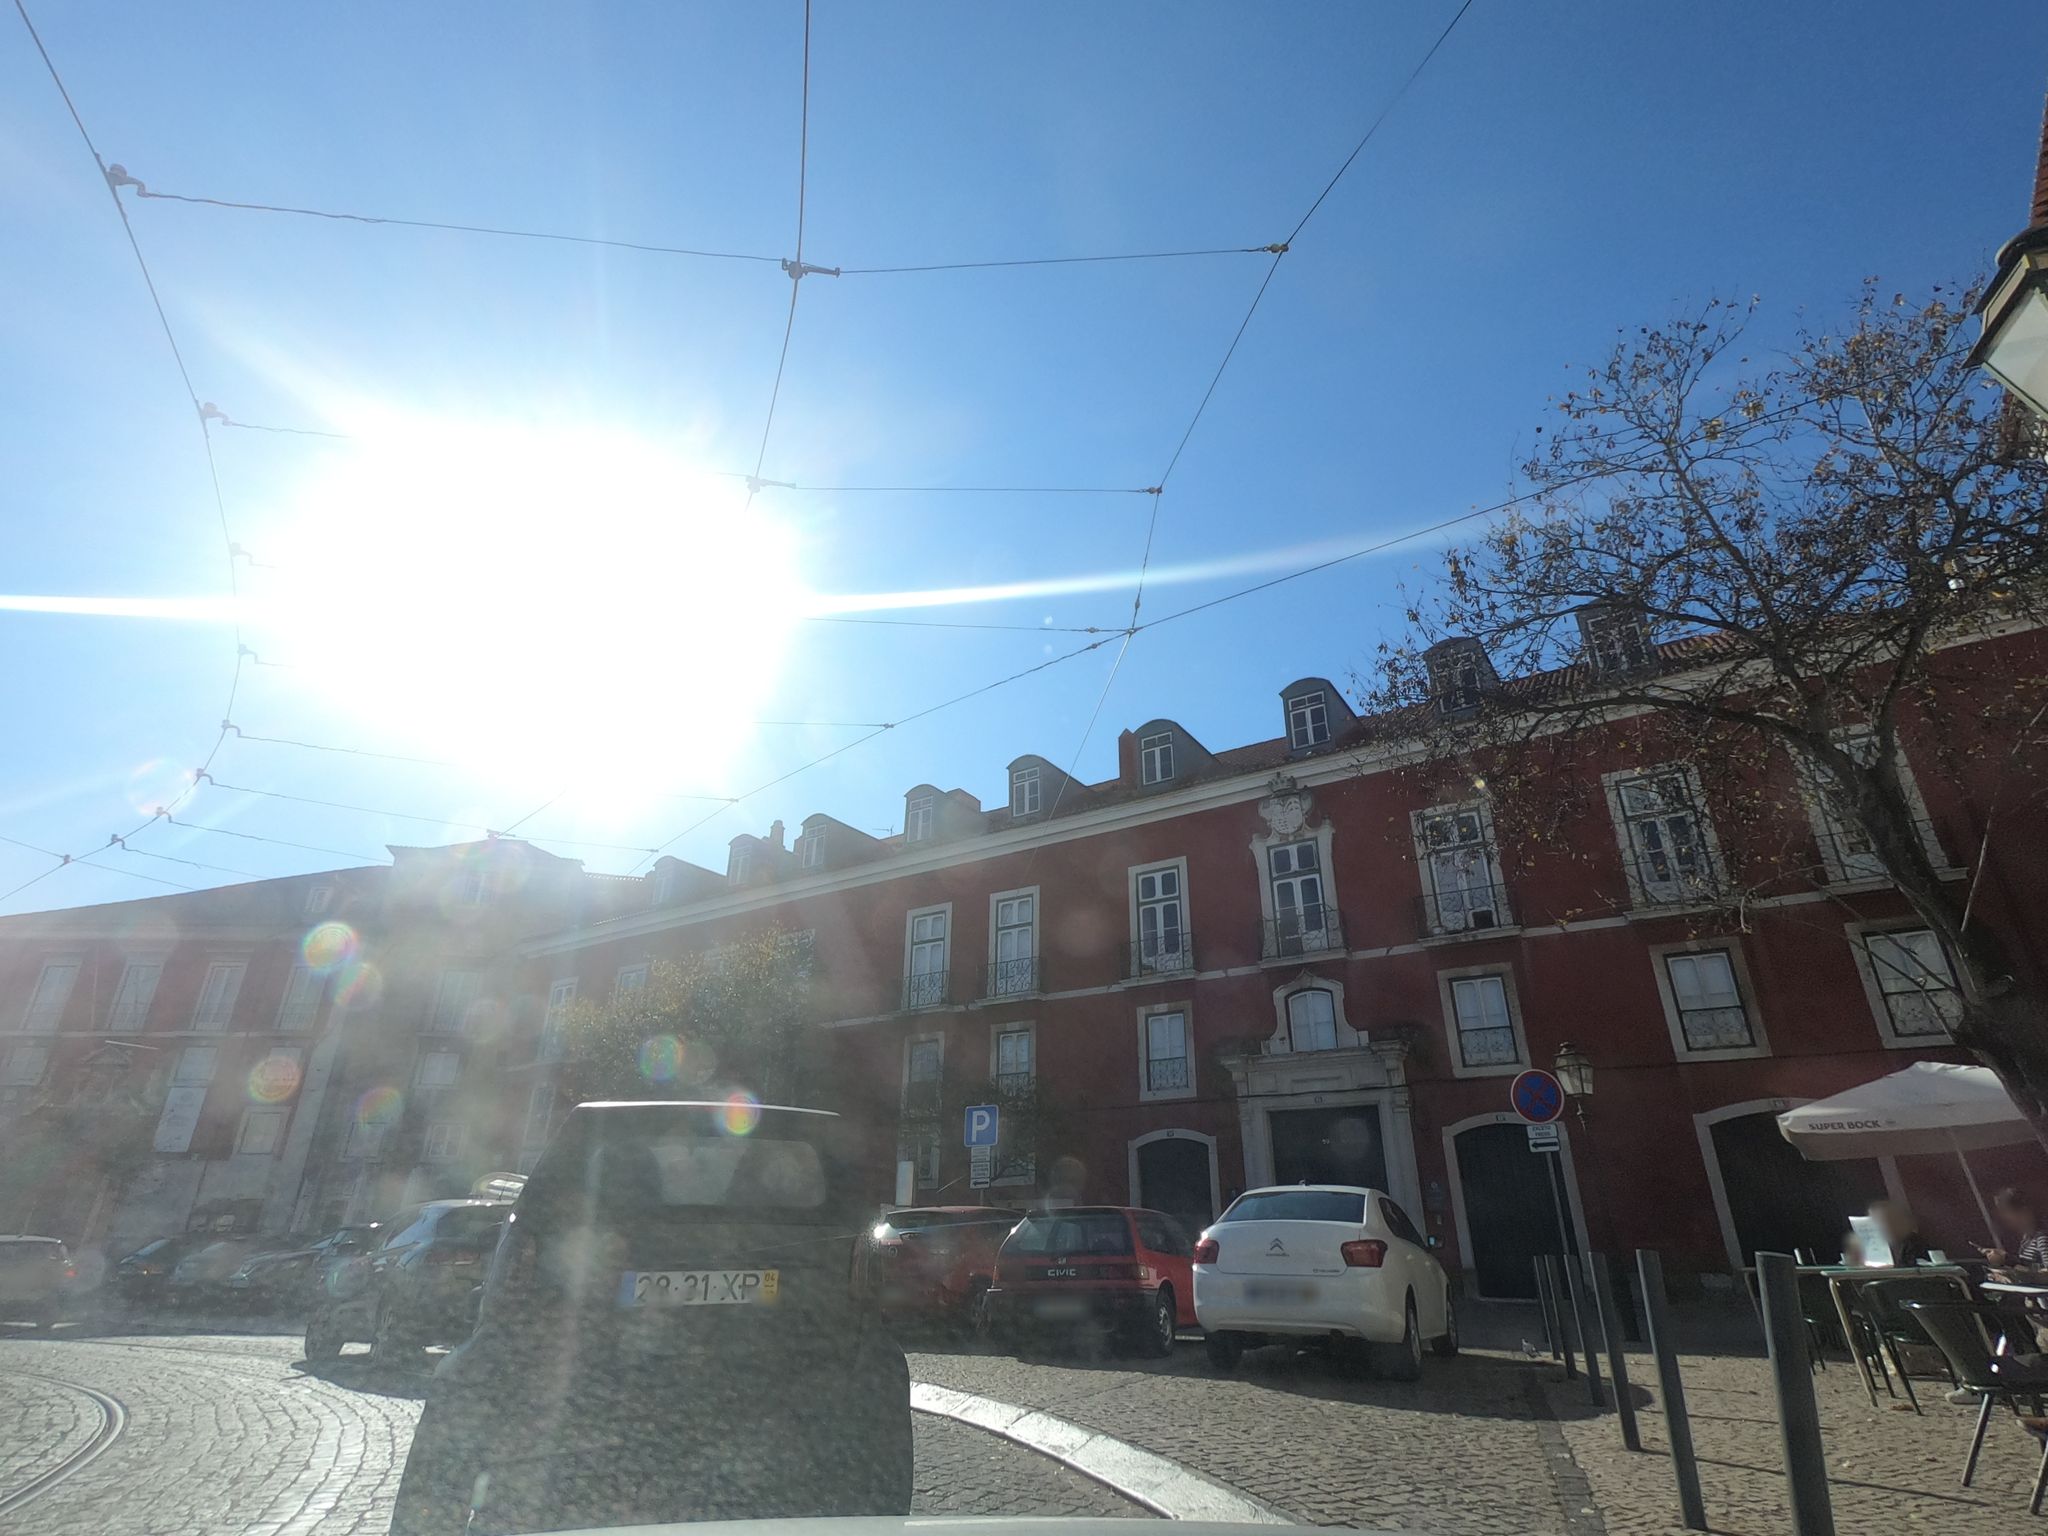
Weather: clear
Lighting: day
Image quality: good
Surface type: driving surface
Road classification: footway, steps, pedestrian, residential
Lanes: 2
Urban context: urban centre
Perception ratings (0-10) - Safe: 1.52, Lively: 5.8, Beautiful: 5.33, Boring: 8.07, Depressing: 4.49, Wealthy: 6.4